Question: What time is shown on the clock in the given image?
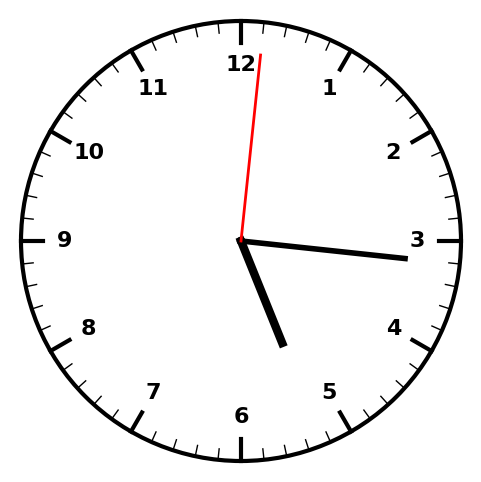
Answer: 05:16:01